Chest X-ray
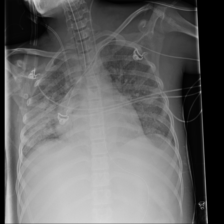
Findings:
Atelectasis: negative
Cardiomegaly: negative
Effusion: negative
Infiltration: negative
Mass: negative
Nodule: negative
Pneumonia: negative
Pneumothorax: negative
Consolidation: positive
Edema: negative
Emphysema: negative
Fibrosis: negative
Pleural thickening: negative
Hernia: negative